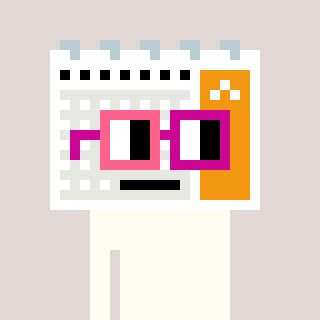
a pixel art character with square pink and red glasses, a calendar-shaped head and a darkbrown-colored body on a warm background